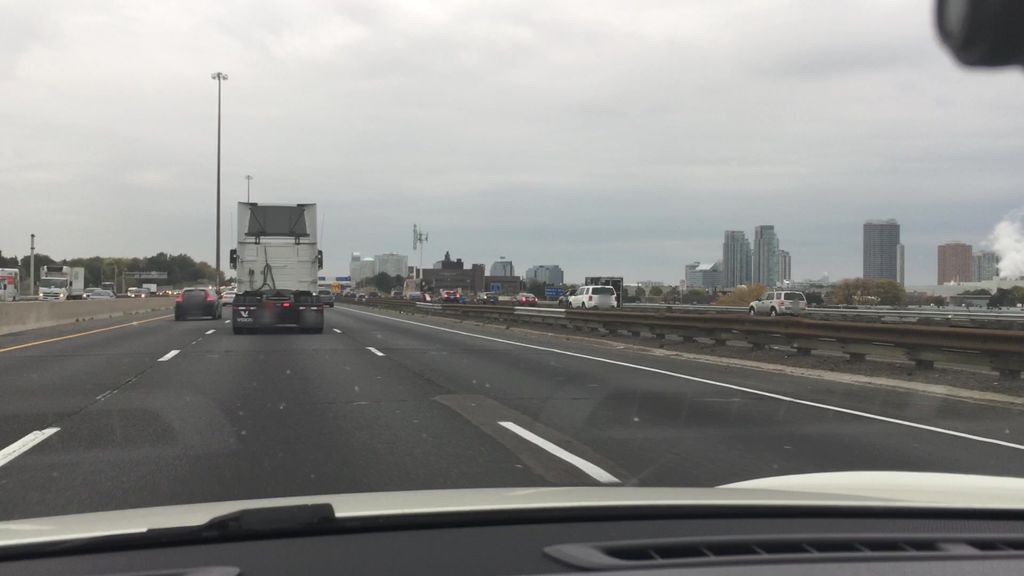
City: toronto